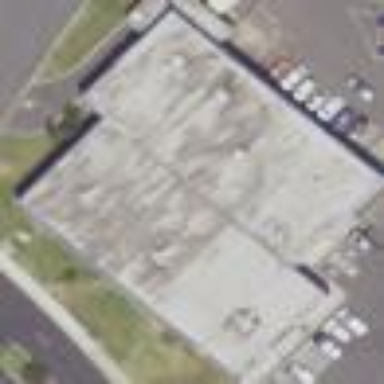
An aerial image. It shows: Retail building.